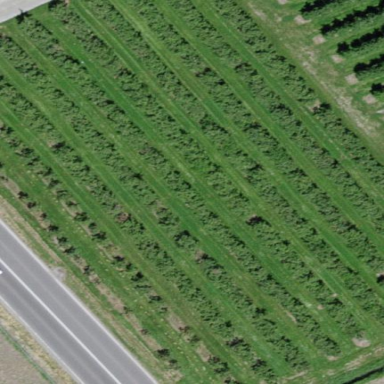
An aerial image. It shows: Orchard.